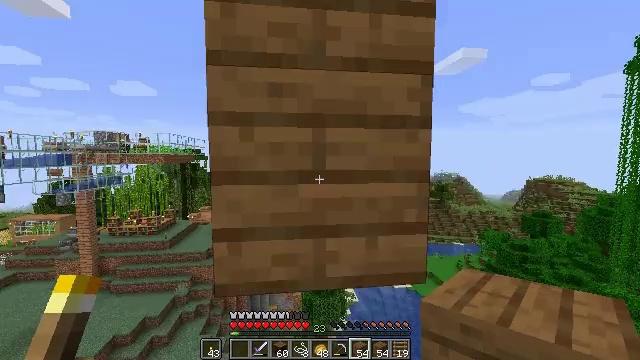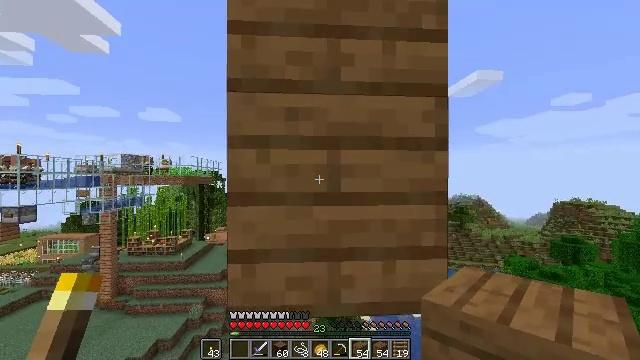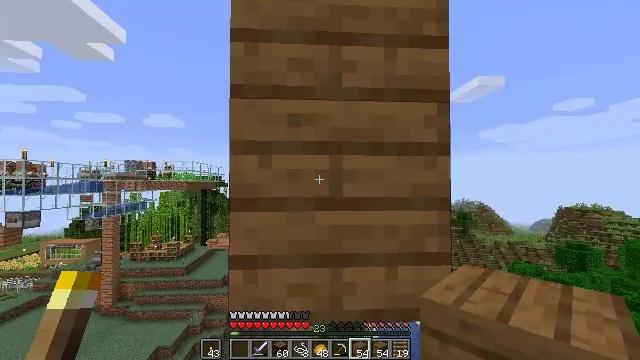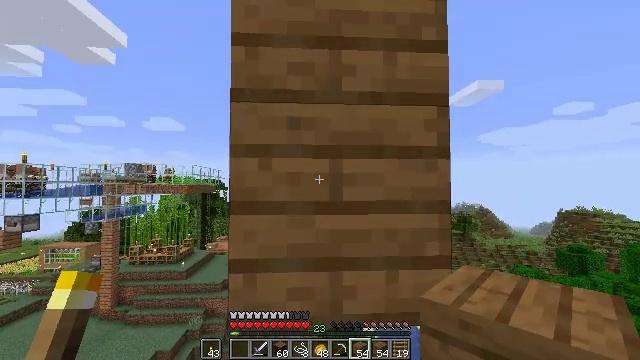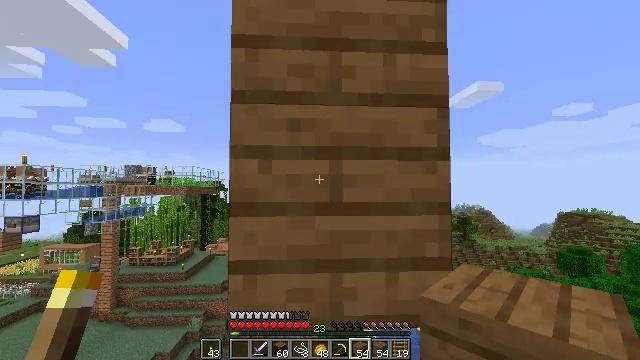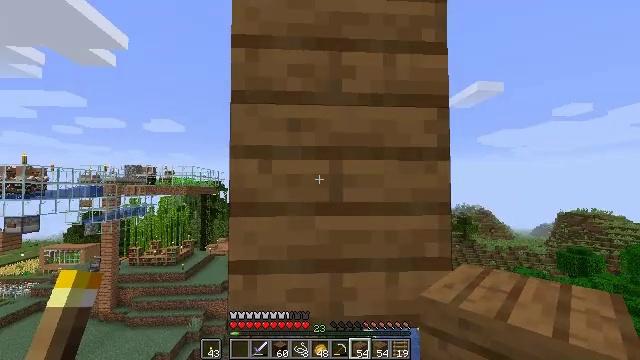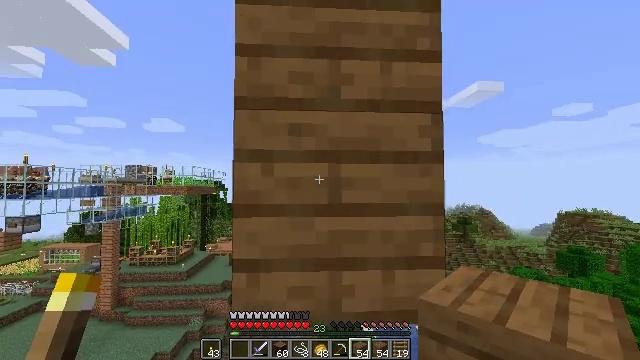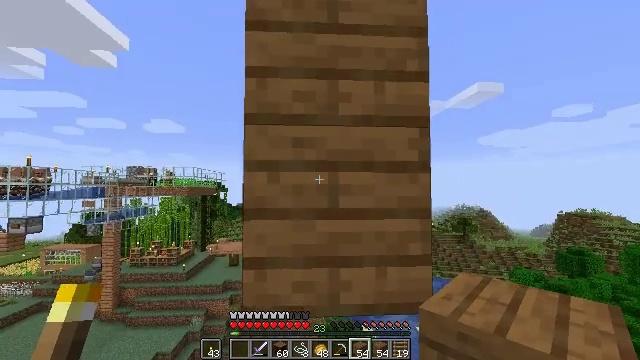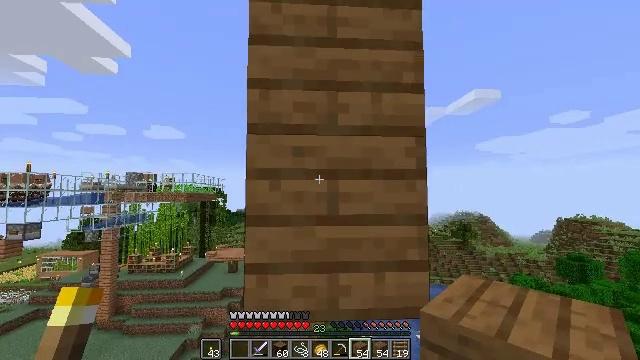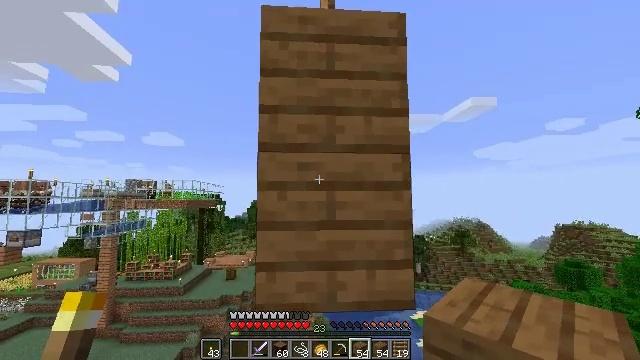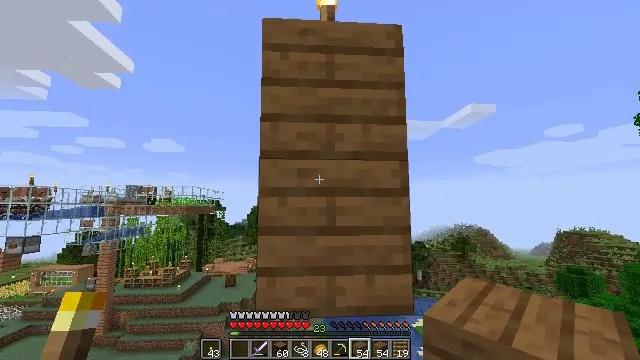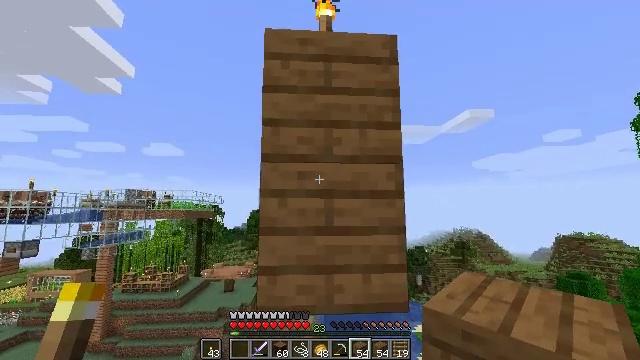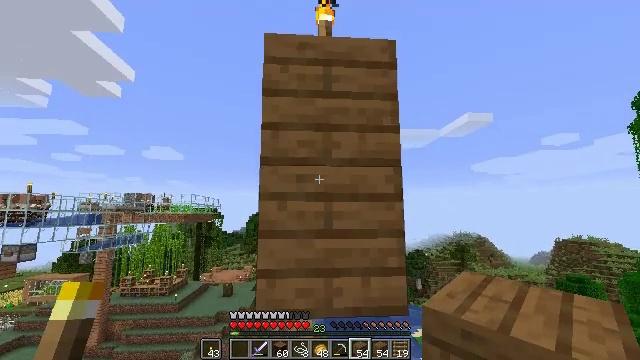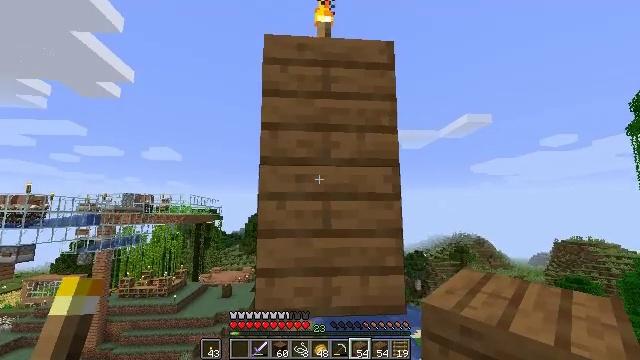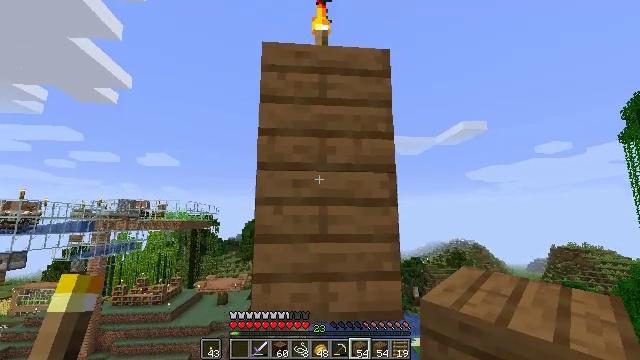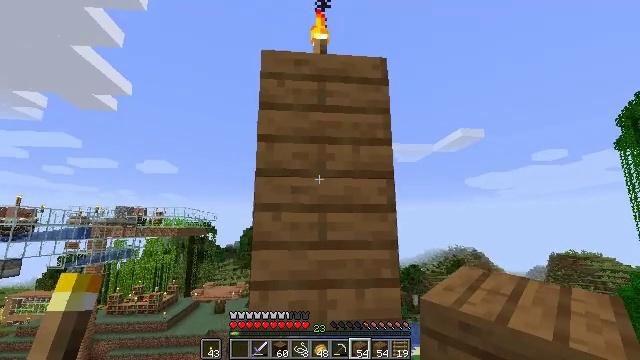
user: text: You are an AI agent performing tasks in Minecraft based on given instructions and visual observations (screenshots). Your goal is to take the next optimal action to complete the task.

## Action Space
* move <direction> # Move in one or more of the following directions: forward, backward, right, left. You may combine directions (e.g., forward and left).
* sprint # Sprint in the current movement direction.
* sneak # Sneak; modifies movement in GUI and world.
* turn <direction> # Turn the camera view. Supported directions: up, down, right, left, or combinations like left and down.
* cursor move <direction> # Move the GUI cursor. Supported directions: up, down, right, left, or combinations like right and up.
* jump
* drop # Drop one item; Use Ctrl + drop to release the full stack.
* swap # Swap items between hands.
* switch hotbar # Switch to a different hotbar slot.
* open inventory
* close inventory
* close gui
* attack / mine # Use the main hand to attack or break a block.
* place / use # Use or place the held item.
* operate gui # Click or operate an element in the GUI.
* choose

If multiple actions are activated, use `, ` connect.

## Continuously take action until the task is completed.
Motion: motion action
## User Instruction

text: Collect spruce planks from an old building.
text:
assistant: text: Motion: turn left and up
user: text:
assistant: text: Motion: turn up
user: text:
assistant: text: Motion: no_op
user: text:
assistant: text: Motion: no_op
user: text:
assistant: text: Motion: no_op
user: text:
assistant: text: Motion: move back
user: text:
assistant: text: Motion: move back
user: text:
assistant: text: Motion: move back, turn up
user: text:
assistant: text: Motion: turn up
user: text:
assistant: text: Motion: turn up
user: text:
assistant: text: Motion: no_op
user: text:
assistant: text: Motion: no_op
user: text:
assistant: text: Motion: no_op
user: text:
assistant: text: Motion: turn up
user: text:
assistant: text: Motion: turn up
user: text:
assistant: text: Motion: no_op
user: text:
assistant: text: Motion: no_op
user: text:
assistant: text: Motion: no_op
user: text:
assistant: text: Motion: no_op
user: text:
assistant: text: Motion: no_op
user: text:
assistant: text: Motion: no_op
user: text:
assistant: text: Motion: no_op
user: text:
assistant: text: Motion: no_op
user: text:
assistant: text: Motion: no_op
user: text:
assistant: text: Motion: no_op
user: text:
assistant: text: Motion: no_op
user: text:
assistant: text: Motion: no_op
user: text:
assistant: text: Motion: no_op
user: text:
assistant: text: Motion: no_op
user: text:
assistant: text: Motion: no_op